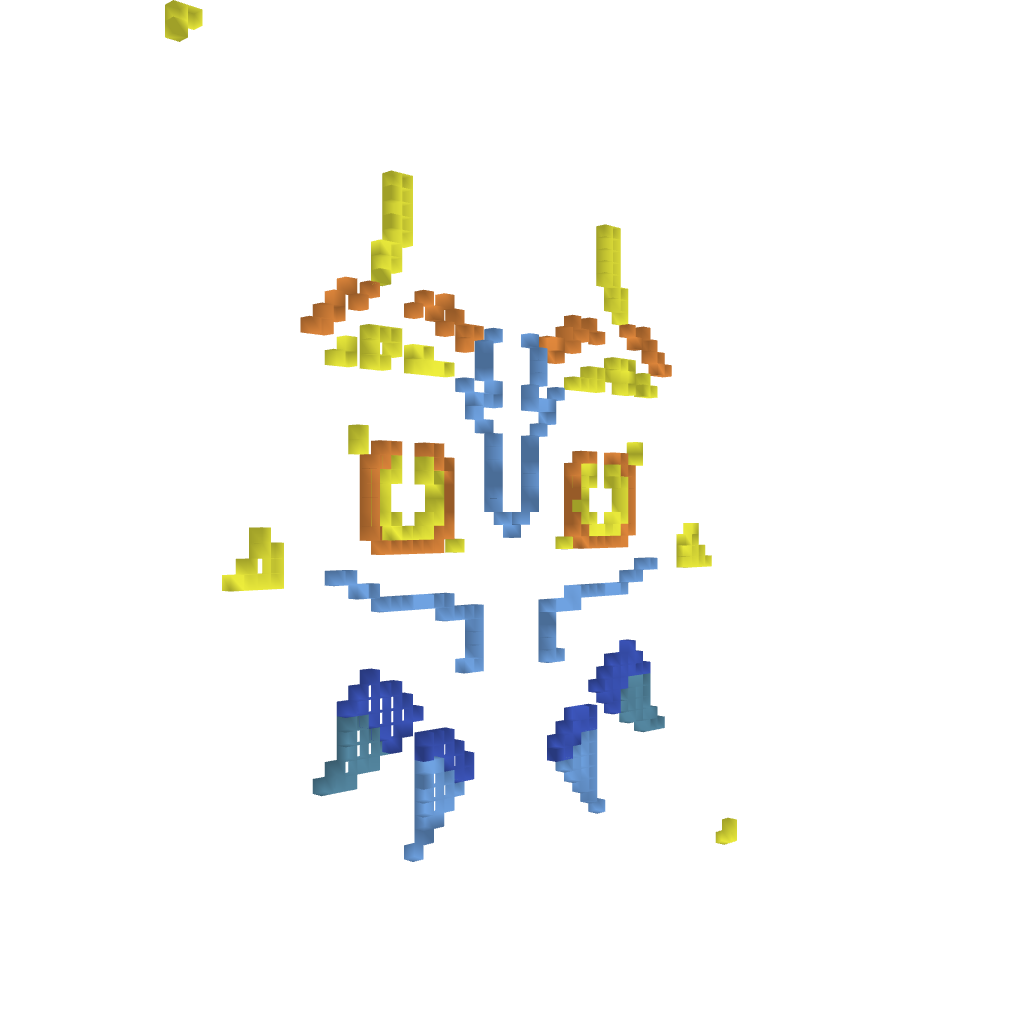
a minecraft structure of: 16 Bit Majora's Mask bad low quality